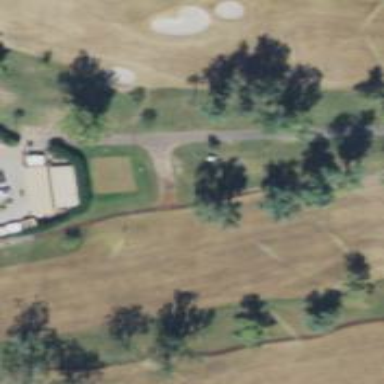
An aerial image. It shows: Footway that also serves as golf cart path.